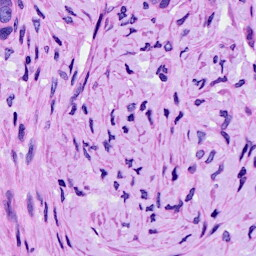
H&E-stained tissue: Ovarian